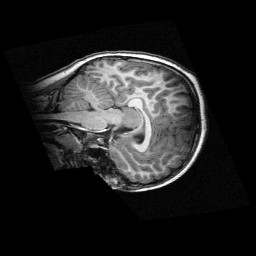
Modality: T1w
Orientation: sagittal
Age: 10
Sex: female
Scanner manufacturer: siemens
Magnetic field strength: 3 T
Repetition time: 2.3 s
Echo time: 0.00336 s